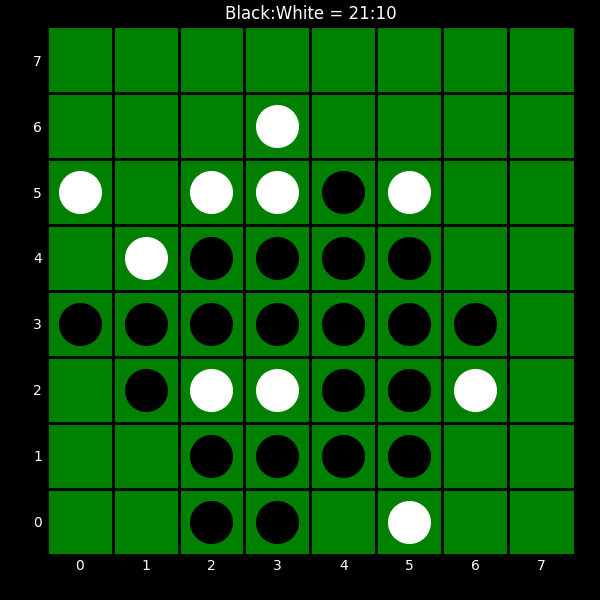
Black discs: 21
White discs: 10